Field crop: maize
Growth stage: 2
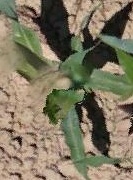
Species: maize